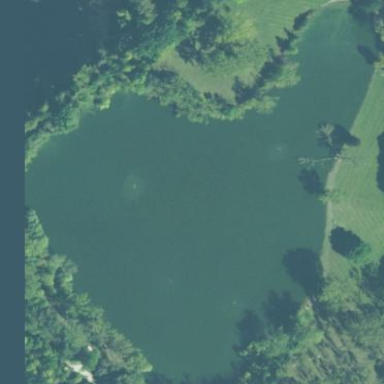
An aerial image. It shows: Peaceful pond surrounded by nature.